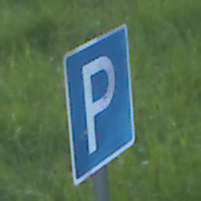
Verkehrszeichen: Parken
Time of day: MorningAfternoon
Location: Outdoor (Nature)
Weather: PartlyCloudy
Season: NotSpecified
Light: Natural